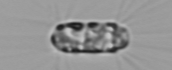
Label: Corethron_hystrix